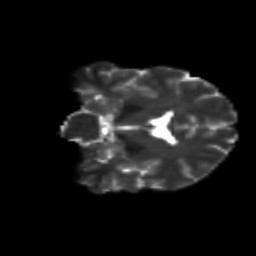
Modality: T2w
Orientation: coronal
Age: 26
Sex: male
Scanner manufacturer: siemens
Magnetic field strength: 3 T
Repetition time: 8.6 s
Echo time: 0.095 s